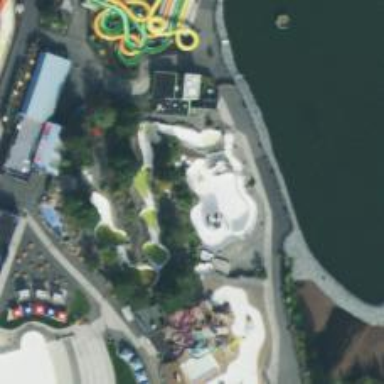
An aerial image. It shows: Water slide attraction.